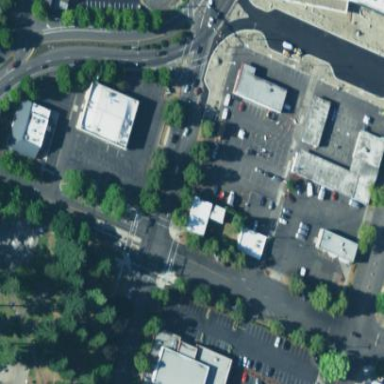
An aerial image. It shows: Commercial area with car shop.